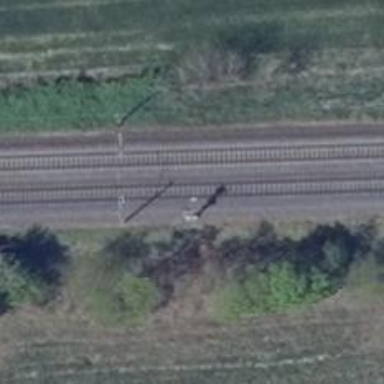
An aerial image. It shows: Railway signal.